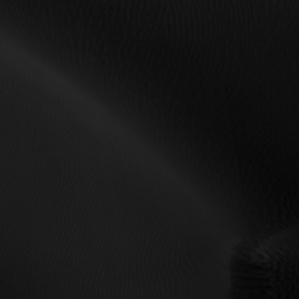
Label: non_frost